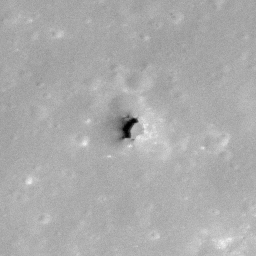
Pit: Copernicus 1
Host crater: Copernicus
Host type: impact_melt
Lunar coordinates: latitude 9.928, longitude 340.746